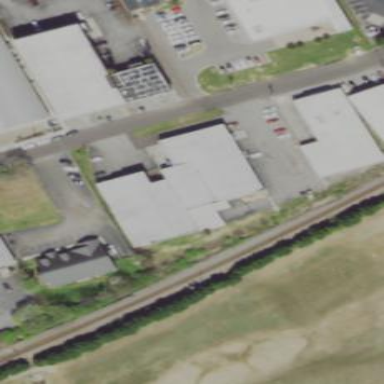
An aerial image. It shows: Commercial building.